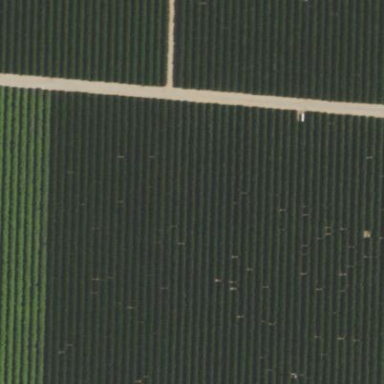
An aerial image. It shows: Vineyard with grape crops.